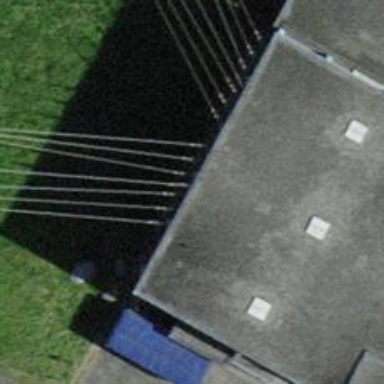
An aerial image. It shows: Insulator used in power systems.